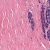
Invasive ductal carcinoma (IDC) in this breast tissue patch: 0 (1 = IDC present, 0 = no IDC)